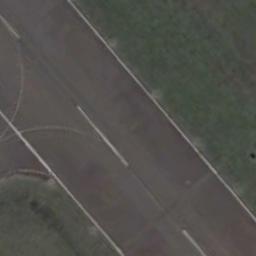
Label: runway